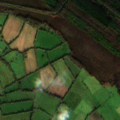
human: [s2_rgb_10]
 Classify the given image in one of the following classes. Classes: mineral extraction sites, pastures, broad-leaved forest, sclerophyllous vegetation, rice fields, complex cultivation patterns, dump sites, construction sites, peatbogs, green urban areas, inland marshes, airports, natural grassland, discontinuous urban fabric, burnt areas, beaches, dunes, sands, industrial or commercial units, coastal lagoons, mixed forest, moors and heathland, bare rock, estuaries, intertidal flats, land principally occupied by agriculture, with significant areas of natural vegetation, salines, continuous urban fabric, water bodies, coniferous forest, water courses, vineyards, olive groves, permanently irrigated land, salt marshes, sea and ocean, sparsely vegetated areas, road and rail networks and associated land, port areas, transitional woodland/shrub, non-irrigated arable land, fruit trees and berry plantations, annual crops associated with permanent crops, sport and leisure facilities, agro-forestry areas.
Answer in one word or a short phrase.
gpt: pastures, mixed forest, peatbogs